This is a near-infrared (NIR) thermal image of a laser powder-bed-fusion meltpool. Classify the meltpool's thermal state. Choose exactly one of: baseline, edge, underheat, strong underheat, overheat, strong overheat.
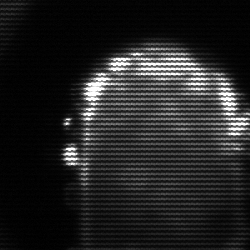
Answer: baseline